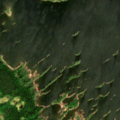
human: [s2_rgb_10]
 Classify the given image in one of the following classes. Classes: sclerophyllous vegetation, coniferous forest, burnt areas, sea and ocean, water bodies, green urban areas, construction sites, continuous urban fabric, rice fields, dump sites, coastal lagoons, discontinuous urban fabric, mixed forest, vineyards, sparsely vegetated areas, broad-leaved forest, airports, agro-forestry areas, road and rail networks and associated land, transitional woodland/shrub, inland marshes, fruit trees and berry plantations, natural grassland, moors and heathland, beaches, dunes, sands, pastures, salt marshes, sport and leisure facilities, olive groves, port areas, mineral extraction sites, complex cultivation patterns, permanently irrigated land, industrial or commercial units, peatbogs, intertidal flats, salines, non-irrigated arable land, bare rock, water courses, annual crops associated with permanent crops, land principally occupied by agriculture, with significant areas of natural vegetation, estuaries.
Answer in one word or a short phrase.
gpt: coniferous forest, sea and ocean